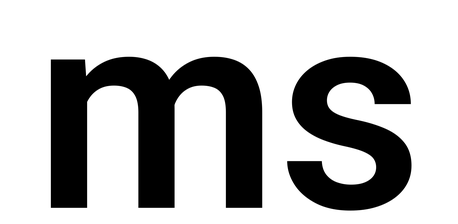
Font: Roboto_SemiBold